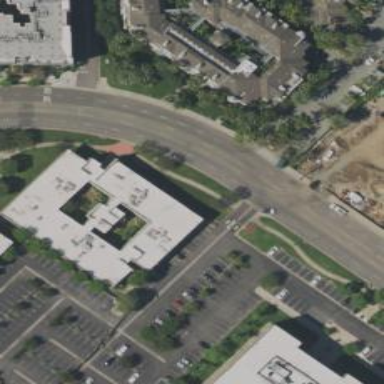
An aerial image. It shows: Commercial building.